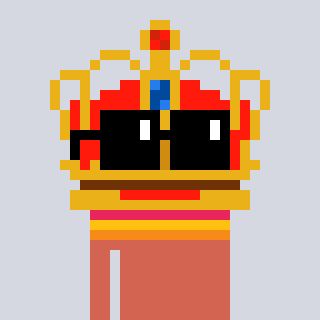
a pixel art character with square black sunglasses, a crown-shaped head and a peachy-colored body on a cool background